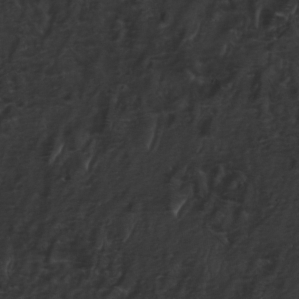
Label: non_frost